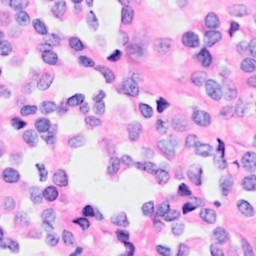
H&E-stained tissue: Breast